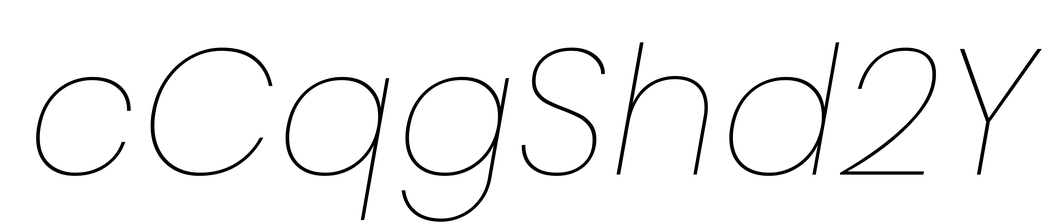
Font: Poppins-ThinItalic